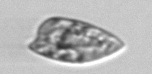
Label: Prorocentrum_dentatum